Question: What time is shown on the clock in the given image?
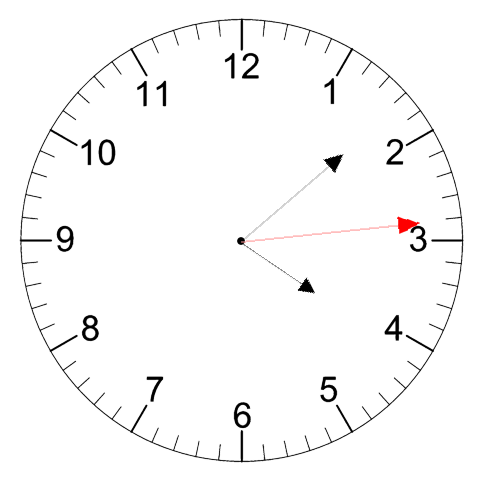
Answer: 04:08:14